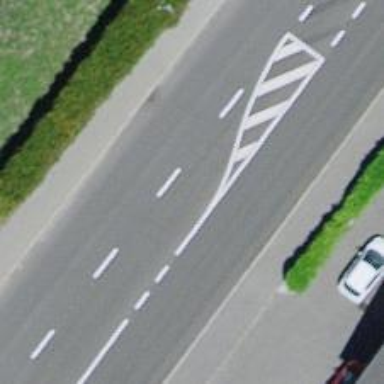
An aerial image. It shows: Secondary road with asphalt surface.